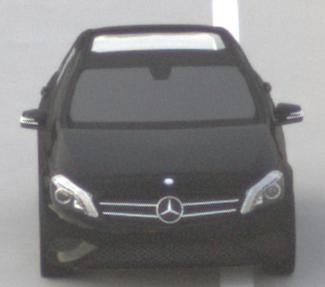
Make: Mercedes-Benz
Model: A 180
Detailed model: A-Class (176)
Model produced from: 2012/09
Model produced until: 2015/07
Doors: 5
Color: black
Road condition: dry road
Daytime: sunrise or sunset
Contrast: low contrast